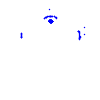
Particle: pion